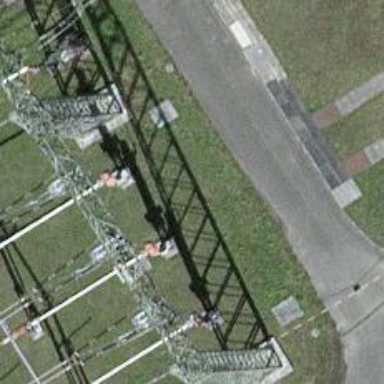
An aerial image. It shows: Power line with three cables.